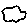
Label: cloud